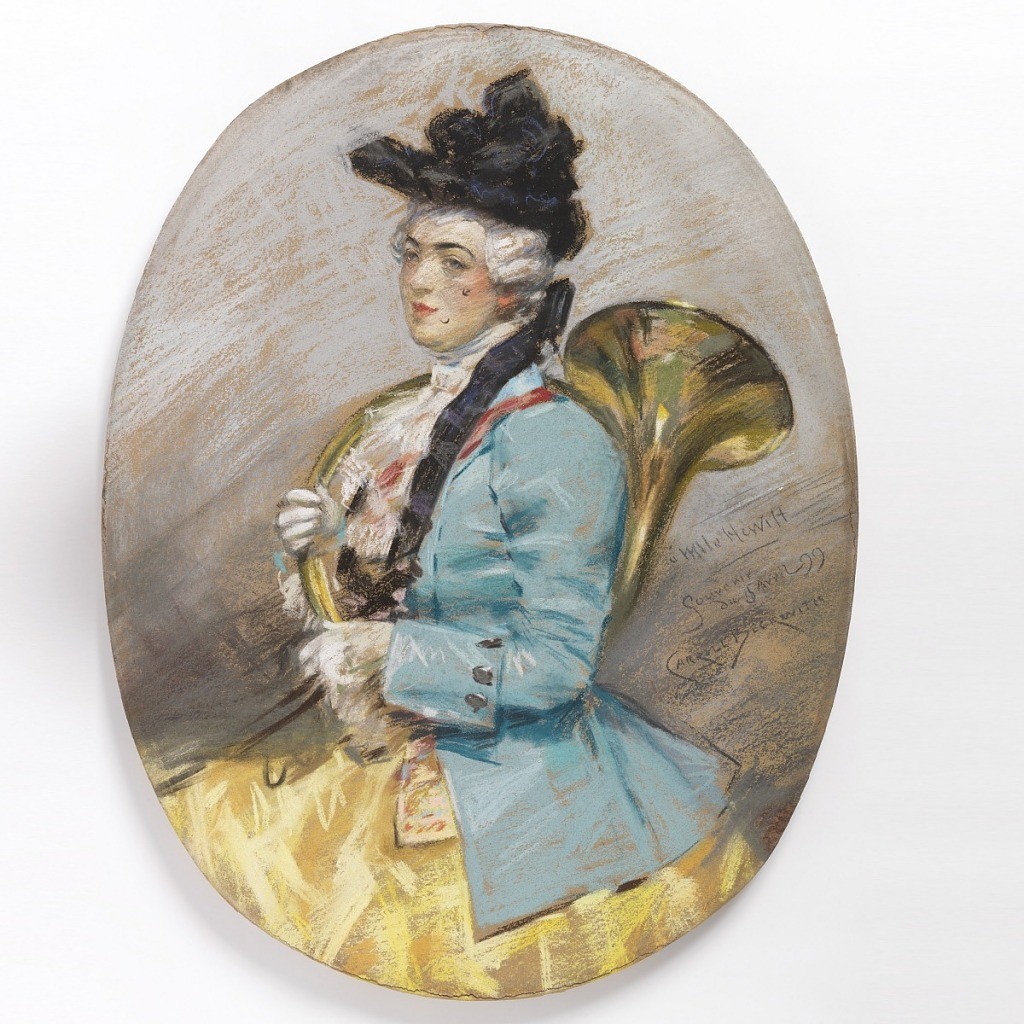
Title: Portrait of Sarah Cooper Hewitt in French Costume
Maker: J. Carroll Beckwith, American, 1852–1917
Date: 1899
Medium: Pastel on paper mounted on linen
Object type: Drawing
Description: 1938-57-890: Three quarter portrait of a woman wearing a black ...;     s-e-3472: Drawing of Sarah Cooper Hewitt in a French costume...